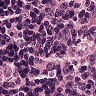
Metastatic tissue present: yes